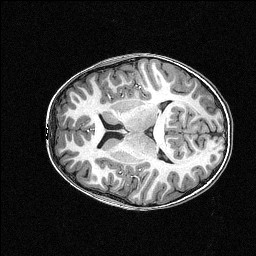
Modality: T1w
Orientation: axial
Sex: female
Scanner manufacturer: siemens
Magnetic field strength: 3 T
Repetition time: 2.3 s
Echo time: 0.00336 s